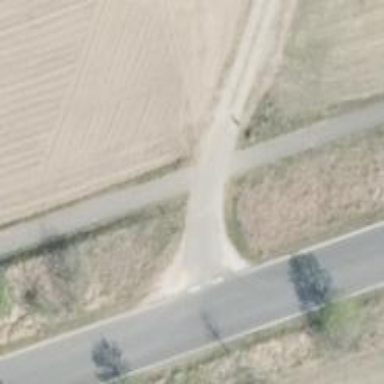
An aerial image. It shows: Informal crossing.